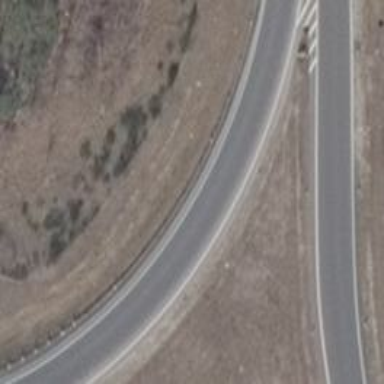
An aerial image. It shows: Asphalt motorway link.